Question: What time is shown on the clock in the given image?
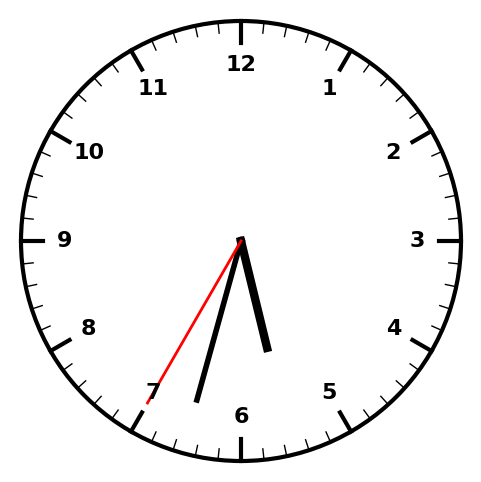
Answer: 05:32:35